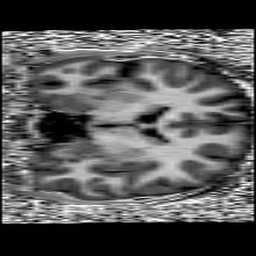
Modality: UNIT1
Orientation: coronal
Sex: female
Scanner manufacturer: siemens
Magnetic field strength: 3 T
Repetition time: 5 s
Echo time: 0.00368 s